Question: I was trying to setup Spring mvc projects on eclipse. Basic projects were working fine. But using restful services, jersey etc started giving so many errors related to dependencies. So I am planning to move on to STS.
I am using STS 2.9.2. It was giving me "failed to create java virtual machine". So I added
'''
-vm C:\Program Files\Java\jdk1.7.0in\javaw.exe
'''
to STS.ini. But now it is giving me following fatal error

Below is STS.ini
'''
-vm
C:\Program Files\Java\jdk1.7.0in\javaw.exe
-startup
plugins/org.eclipse.equinox.launcher_1.2.0.v20110502.jar
--launcher.library
plugins/org.eclipse.equinox.launcher.win32.win32.x86_1.1.100.v20110502
-product
com.springsource.sts.ide
--launcher.defaultAction
openFile
--launcher.XXMaxPermSize
884M
-vmargs
-Dosgi.requiredJavaVersion=1.5
-Xmn128m
-Xms256m
-Xmx768m
-Xss1m
-XX:PermSize=384m
-XX:MaxPermSize=768m
'''
- -
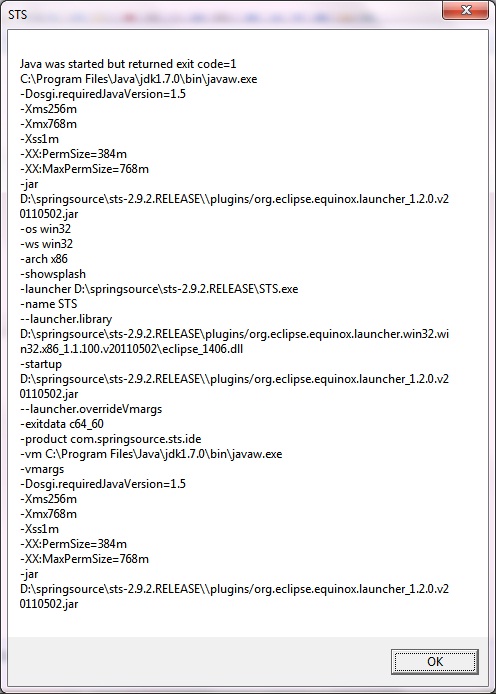
Answer: Initially I was using STS zip version. Now I installed STS from executable. And it is working fine for me. I required to setup HOME variable, that's all.
Attaching the STS.ini from installed STS (for reference).
'''
-vm
C:\Program Files\Java\jdk1.7.0in\javaw.exe
-startup
plugins/org.eclipse.equinox.launcher_1.3.0.v20120522-1813.jar
--launcher.library
plugins/org.eclipse.equinox.launcher.win32.win32.x86_1.1.200.v20120522-1813
-product
org.springsource.sts.ide
--launcher.defaultAction
openFile
--launcher.XXMaxPermSize
256M
-vmargs
-Dosgi.requiredJavaVersion=1.5
-Xms40m
-Xmx768m
-XX:MaxPermSize=256m
'''